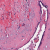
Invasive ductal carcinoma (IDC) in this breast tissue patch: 0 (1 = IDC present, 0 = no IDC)